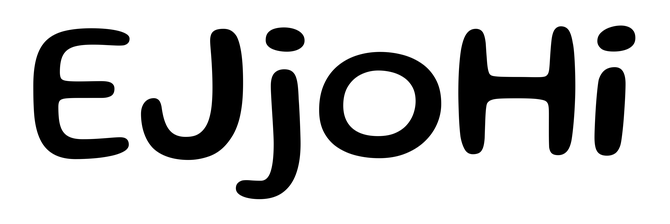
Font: Gluten_Regular